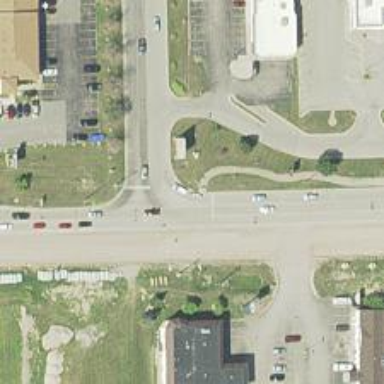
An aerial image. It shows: Footway road with marked crossing for both pedestrians and cyclists.